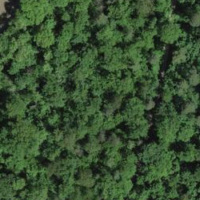
EUNIS habitat code: 41
Species observed at this site:
Allium paradoxum
Allium ursinum